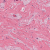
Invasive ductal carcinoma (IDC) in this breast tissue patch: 0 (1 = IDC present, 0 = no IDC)